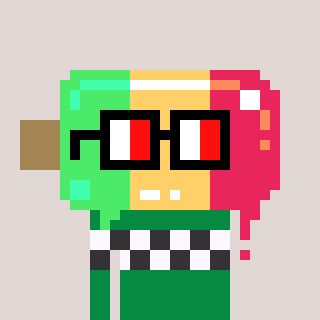
a pixel art character with square glasses with black frames and red eyes, a icepop-shaped head and a green-colored body on a warm background